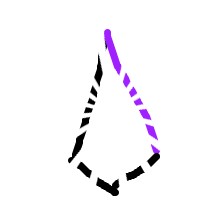
Shape: kite